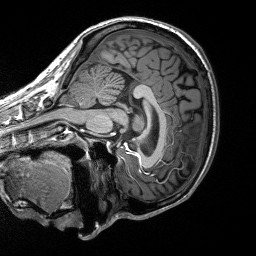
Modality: T1w
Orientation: sagittal
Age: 24
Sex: male
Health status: healthy
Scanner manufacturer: siemens
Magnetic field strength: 3 T
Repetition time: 2.53 s
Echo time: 0.00219 s